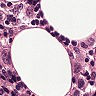
Metastatic tissue present: yes